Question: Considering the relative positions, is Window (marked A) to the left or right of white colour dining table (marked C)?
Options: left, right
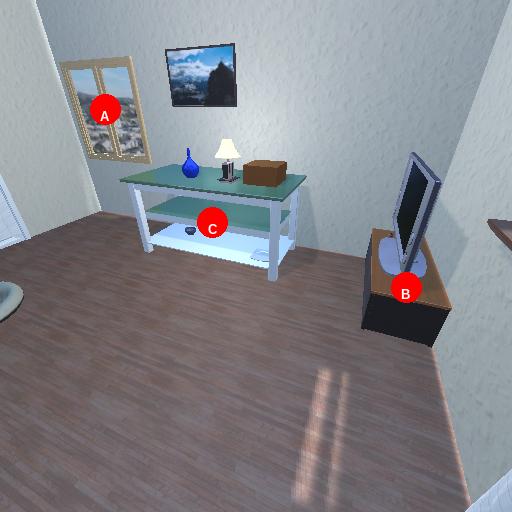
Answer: left